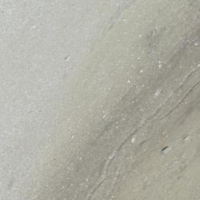
EUNIS habitat code: 48
Species observed at this site:
Aquila chrysaetos